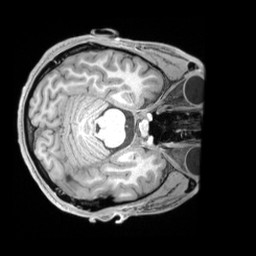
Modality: T1w
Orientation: axial
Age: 26
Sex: male
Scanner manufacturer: siemens
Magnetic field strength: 3 T
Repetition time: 2.2 s
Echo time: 0.00218 s